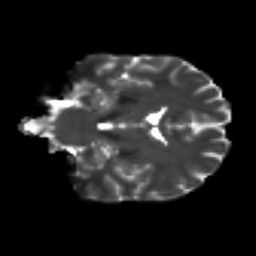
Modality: T2w
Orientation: coronal
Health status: ill
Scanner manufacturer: siemens
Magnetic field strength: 3 T
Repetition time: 6.7 s
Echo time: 0.1 s